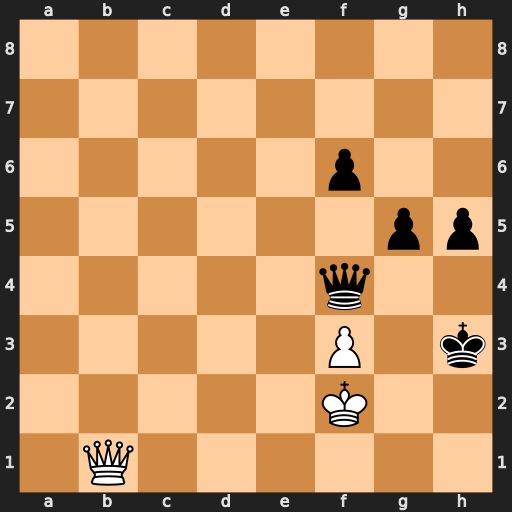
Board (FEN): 8/8/5p2/6pp/5q2/5P1k/5K2/1Q6
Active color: w
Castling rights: -
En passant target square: -
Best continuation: Qf1+ Kh4 Qh1+ Qh2+ Qxh2#